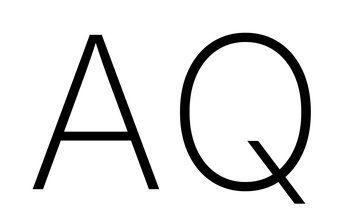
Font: Inter_ExtraLight